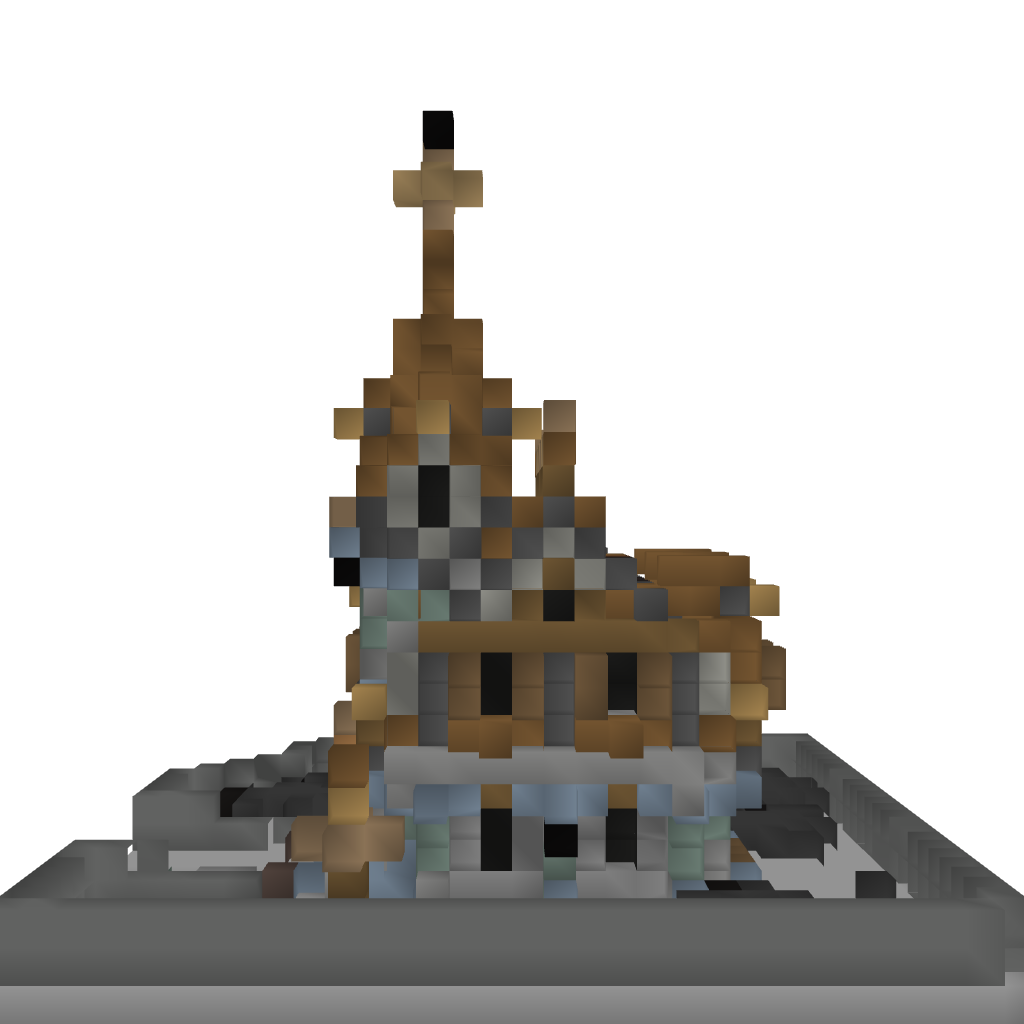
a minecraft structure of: Adams Family Mansion